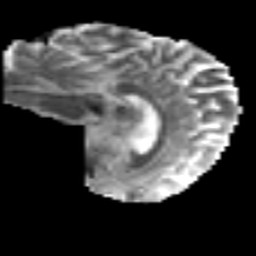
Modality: MD
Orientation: sagittal
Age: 30
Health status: ill
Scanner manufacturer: philips
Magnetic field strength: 3 T
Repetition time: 9 s
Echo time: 0.127 s